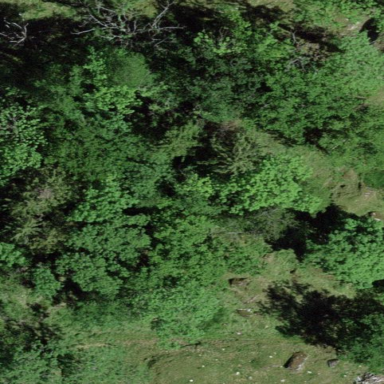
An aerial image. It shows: Forest area.